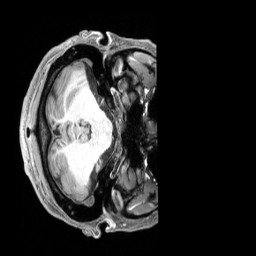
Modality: T1w
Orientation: axial
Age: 42
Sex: male
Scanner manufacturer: siemens
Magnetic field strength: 3 T
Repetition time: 2.3 s
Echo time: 0.00228 s